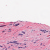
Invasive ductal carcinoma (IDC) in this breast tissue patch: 1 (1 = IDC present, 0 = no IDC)